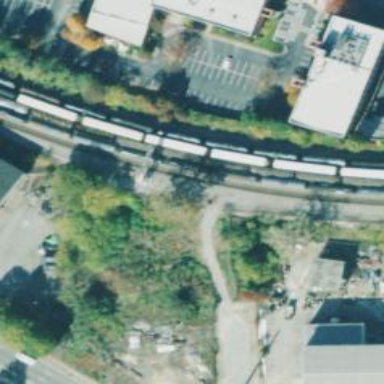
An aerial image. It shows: Railway signal.